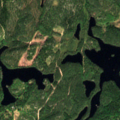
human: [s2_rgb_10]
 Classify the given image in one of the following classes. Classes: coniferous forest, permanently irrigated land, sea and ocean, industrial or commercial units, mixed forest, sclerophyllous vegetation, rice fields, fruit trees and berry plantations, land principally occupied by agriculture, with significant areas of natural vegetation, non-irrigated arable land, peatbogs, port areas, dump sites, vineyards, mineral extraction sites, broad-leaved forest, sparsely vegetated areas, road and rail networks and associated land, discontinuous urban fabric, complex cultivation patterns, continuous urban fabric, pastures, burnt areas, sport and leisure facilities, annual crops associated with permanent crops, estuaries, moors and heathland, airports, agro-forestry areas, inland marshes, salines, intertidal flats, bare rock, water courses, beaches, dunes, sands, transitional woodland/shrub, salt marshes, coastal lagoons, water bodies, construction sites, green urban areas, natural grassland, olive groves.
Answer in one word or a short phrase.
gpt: coniferous forest, water bodies